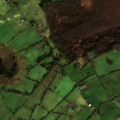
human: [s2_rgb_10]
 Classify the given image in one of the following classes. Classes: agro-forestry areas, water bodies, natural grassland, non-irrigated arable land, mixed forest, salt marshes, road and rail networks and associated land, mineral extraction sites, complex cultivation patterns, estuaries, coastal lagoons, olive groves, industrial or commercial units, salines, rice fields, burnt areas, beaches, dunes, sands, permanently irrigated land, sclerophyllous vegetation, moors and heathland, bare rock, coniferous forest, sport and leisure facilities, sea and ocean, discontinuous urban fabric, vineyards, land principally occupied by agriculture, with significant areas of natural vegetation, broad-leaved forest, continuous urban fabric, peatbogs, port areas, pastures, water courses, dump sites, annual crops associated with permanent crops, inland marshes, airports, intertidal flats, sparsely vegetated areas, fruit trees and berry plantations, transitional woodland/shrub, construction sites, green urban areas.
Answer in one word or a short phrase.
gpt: pastures, peatbogs